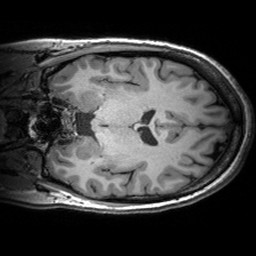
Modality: T1w
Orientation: coronal
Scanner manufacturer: siemens
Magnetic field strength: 3 T
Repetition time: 2.53 s
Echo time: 0.00299 s